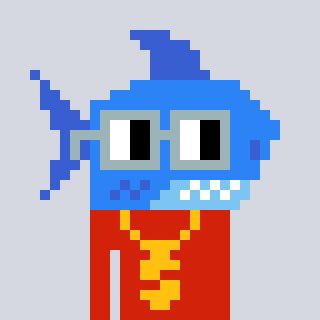
a pixel art character with square dark gray glasses, a shark-shaped head and a red-colored body on a cool background